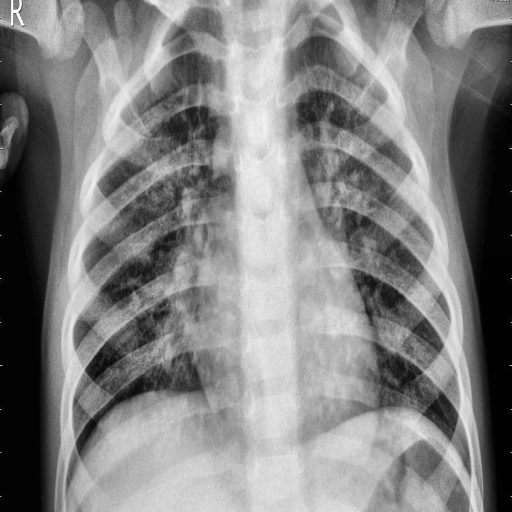
Finding: PNEUMONIA